Question: Count the number of objects in the diagram.
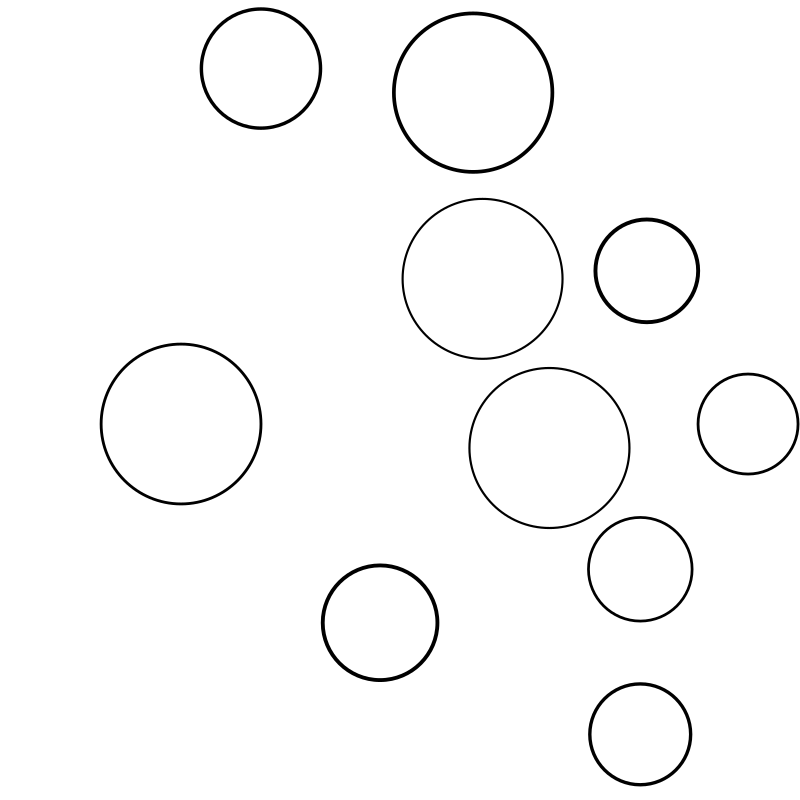
Answer: 10